Interaction volume radius: 5 \u00c5
Interaction volume height: 15 \u00c5
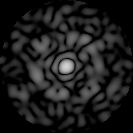
Disorder parameter: 0.7747